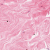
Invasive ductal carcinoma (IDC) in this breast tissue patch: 0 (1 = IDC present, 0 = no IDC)